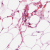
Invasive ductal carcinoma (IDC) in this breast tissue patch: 0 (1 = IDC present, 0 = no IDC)